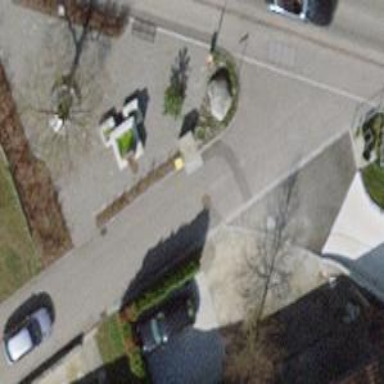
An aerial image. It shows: Street cabinet of man-made origin.